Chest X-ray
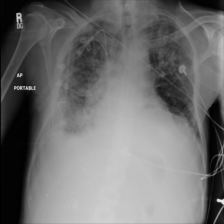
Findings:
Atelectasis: negative
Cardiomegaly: negative
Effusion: positive
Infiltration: positive
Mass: negative
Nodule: negative
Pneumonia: negative
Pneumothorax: negative
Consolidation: positive
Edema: negative
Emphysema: negative
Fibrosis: negative
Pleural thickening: negative
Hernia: negative